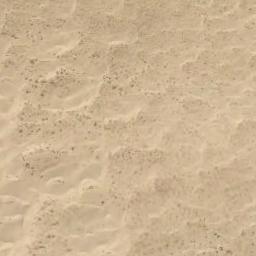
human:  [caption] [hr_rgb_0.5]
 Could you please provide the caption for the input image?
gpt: The desert has yellow sand, Some trellis dunes and sparse vegetation .

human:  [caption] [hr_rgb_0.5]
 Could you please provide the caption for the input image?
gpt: The yellow desert is full of sparse plants .

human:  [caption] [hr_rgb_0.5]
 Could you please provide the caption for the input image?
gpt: This is a yellow desert with wavy stripes .

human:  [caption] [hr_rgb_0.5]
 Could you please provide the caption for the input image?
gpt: There are many lines in the desert .

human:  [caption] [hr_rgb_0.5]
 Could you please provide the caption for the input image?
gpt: A sandy desert with many bushes .